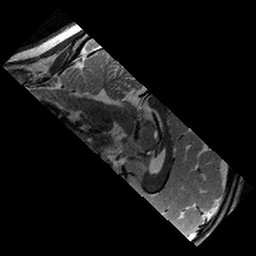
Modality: T2w
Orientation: sagittal
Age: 9
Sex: female
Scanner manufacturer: siemens
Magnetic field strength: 3 T
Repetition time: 9.23 s
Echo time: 0.067 s